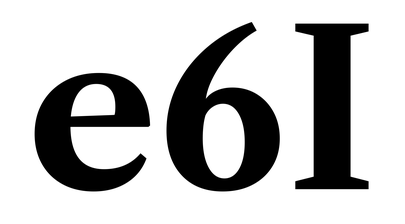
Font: LibreCaslonText_Bold